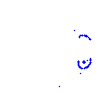
Particle: kaon